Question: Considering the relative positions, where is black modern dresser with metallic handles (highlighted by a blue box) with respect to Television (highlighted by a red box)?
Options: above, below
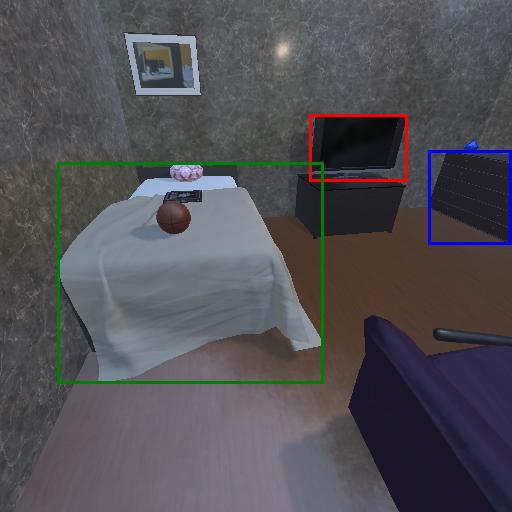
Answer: above